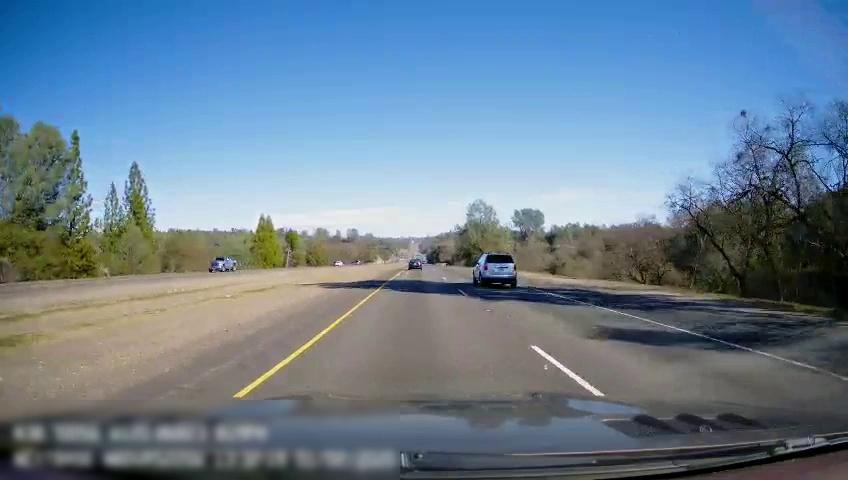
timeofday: Day
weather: Sunny
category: Drivable Space
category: Drivable Space
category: Vehicles | Truck
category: Vehicles | Car
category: Vehicles | SUV
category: Vehicles | Car
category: Lanes | Current Lane
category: Lanes | Current Lane
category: Lanes | Alternate Lane